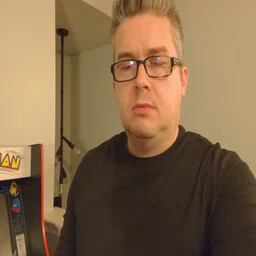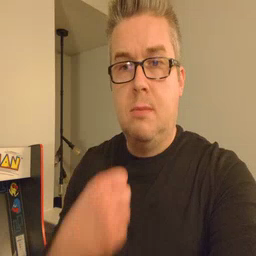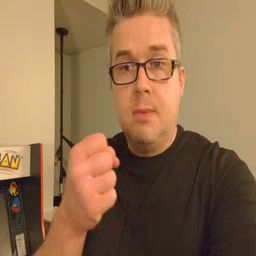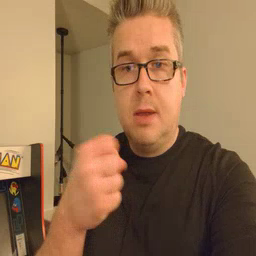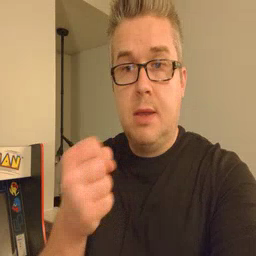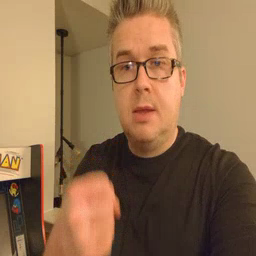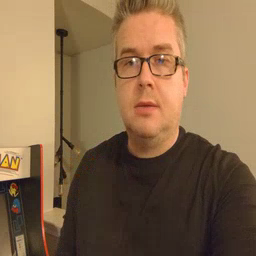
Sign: make